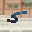
Label: 5